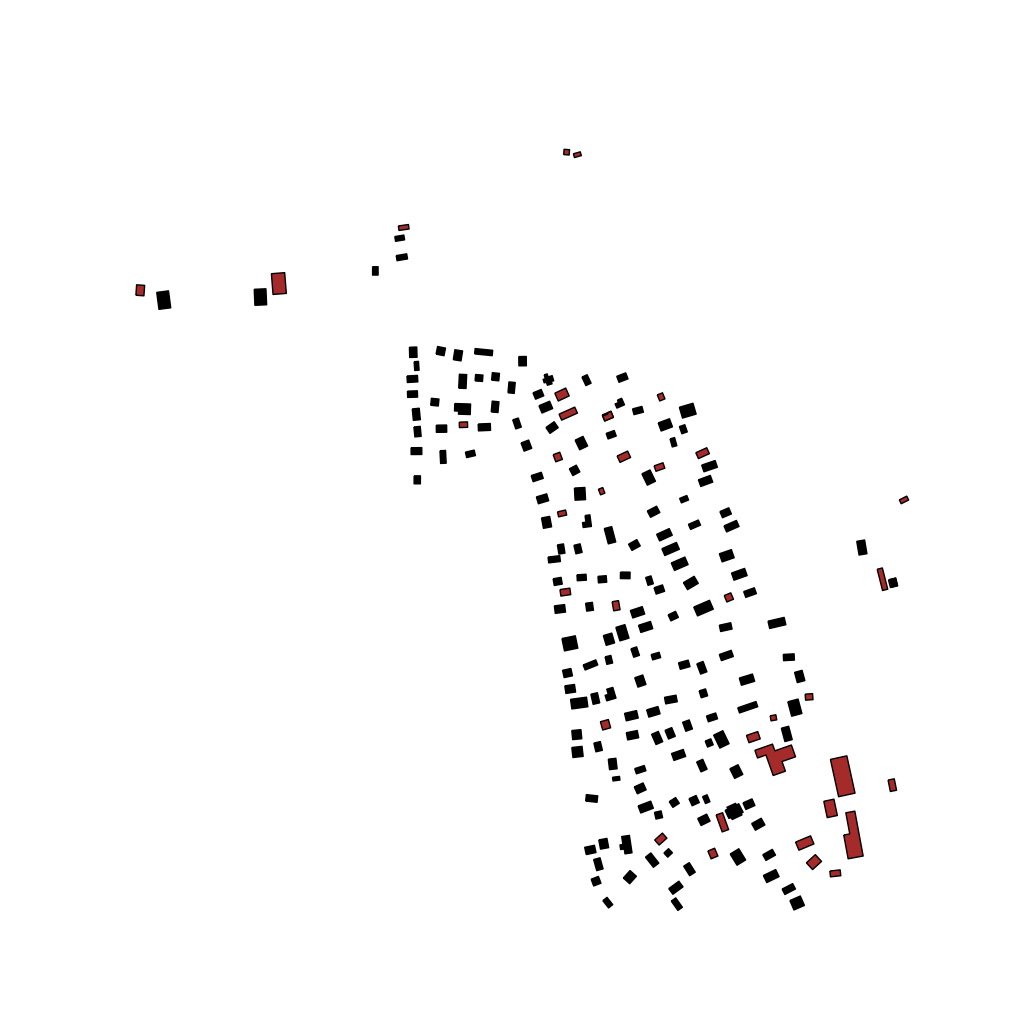
Tags: overhead vector_map, industrial, recreation, residential, individual_rise, low_rise, density_2, Building, Facility, 1.0 km²